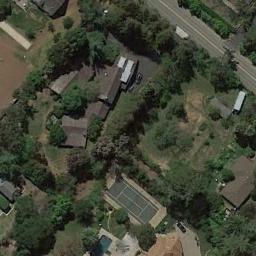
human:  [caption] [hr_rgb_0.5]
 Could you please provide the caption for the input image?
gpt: Tennis court and swimming pool in the middle of a residential area surrounded by trees .

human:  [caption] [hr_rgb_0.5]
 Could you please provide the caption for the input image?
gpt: Many buildings of different shapes are beside the tennis courts .

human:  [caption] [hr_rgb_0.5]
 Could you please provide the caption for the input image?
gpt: The tennis court is on the grass next to some buildings and trees .

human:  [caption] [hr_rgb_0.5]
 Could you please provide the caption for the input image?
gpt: The tennis court was shaded by a large tree .

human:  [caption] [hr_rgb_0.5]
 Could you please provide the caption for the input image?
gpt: There are many green trees and some buildings around the tennis court .